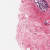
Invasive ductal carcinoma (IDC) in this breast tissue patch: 0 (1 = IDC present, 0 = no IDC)